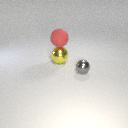
large red rubber sphere above large yellow metal sphere